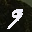
Label: 9